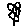
Label: flower